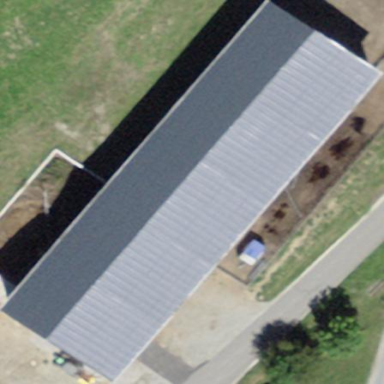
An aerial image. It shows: Farm building.